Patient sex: M
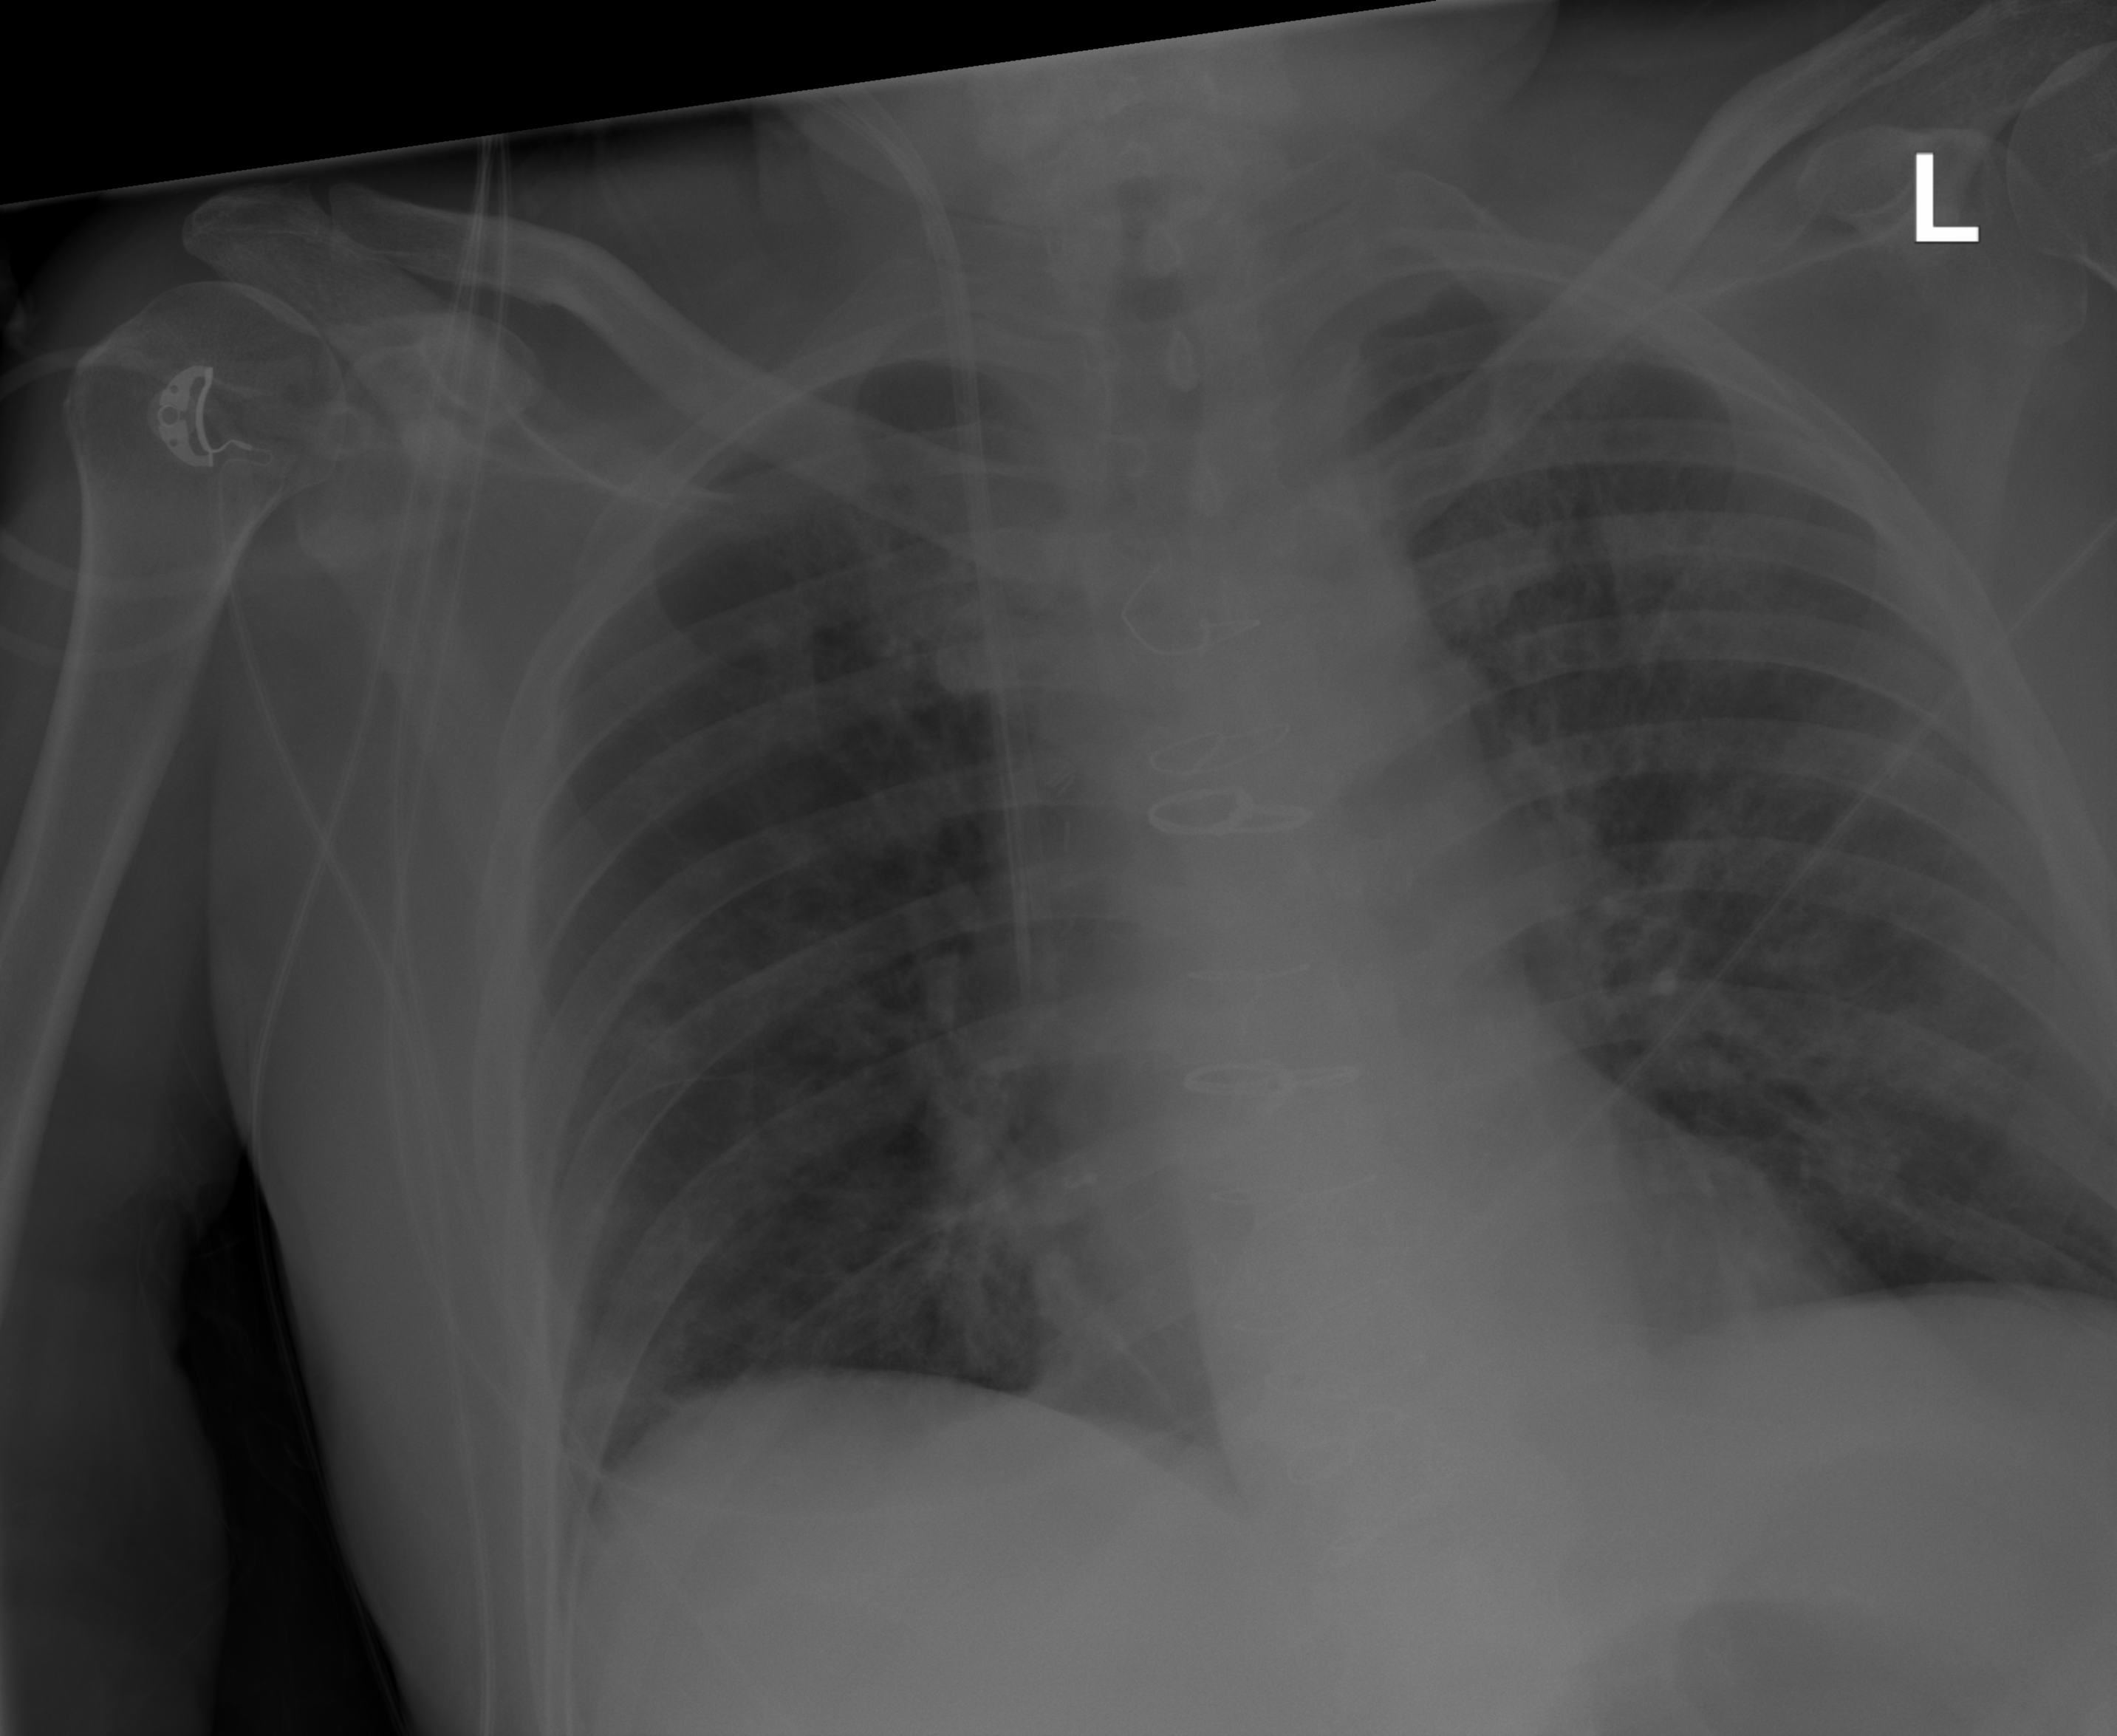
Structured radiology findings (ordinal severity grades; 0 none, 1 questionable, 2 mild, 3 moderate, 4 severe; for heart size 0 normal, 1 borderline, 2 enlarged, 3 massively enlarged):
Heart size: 0
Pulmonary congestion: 0
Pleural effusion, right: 0
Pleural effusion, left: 0
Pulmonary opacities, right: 0
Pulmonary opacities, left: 2
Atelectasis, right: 0
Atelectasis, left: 0